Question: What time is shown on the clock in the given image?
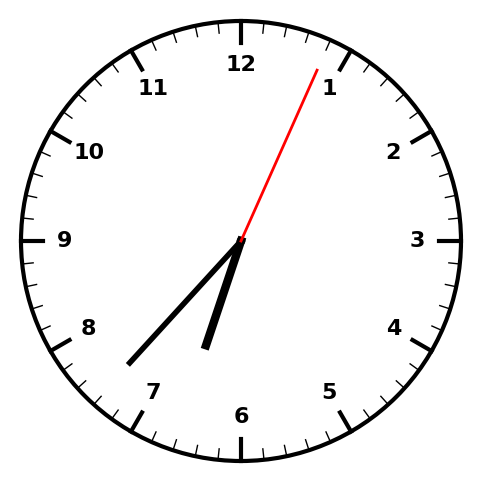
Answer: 06:37:04